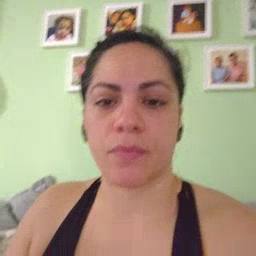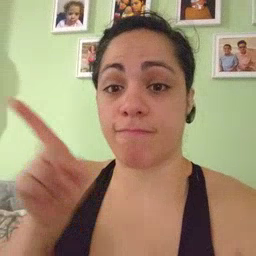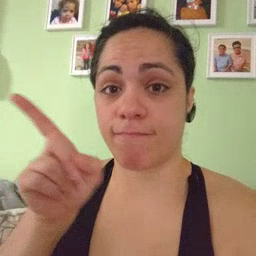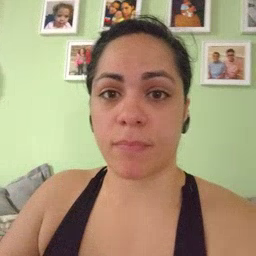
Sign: hesheit